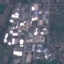
Label: Industrial